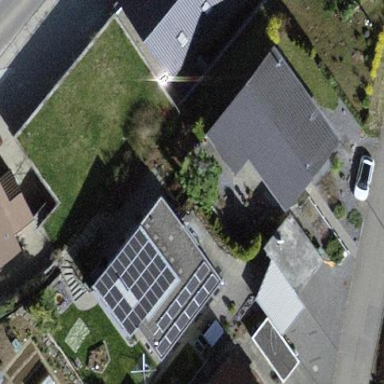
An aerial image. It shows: Building with flat roof.